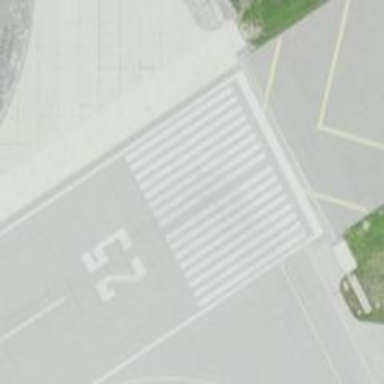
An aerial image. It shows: Image of taxiway at airport.